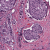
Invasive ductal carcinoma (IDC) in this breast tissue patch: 1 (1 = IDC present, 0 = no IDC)